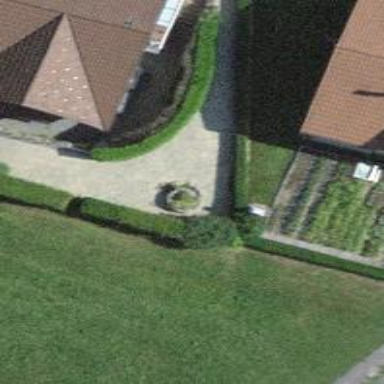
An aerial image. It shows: Hedge acting as barrier.